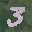
Label: 3